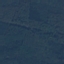
Land use / land cover class: Forest